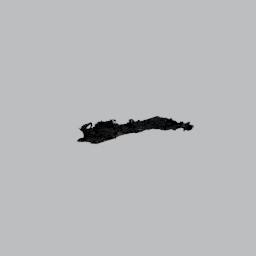
Label: nature